Question: I'm trying to develop an WCF service but I got several errors one by one WCFTestClient is pooping out and I'm trying solving them all day long looking into several tutorials and reading posts here, but this I can't figure out why it's happening, what I'm doing wrong and how can I solve it.
But first of all, environment, I'm in development process in visual studio 2013, debugging, nowhere in IIS or somewhere else nothing is hosted. By now it looks something like this:
EntityFramework model, nothing big just one table for experiments which is coming from my local DB which is on development PC.
WCF web service which I'm trying to develop all day long without success by now.
In class code is something like this:
'''
[ServiceContract]
public interface IPersonService
{
[OperationContract]
List<tblUsers> GetPersons();
}
'''
In code is something like this:
'''
public class PersonService : IPersonService
{
public List<tblUsers> GetPersons()
{
using (var db = new PersonsEntities())
{
return db.tblUsers.ToList();
}
}
}
'''
The magical configuration, which is puzzled together all day long from various posts whose I found here:
'''
<bindings>
<basicHttpBinding>
<binding name="BindingConfig" maxBufferSize="<PHONE>" maxReceivedMessageSize="<PHONE>" closeTimeout="01:50:00" openTimeout="01:50:00" sendTimeout="01:50:00" receiveTimeout="01:50:00" >
<readerQuotas maxDepth="128" maxStringContentLength="<PHONE>" maxArrayLength="16384" maxBytesPerRead="4096" maxNameTableCharCount="16384" />
</binding>
</basicHttpBinding>
</bindings>
<behaviors>
<serviceBehaviors>
<behavior name="PersonSvcBehavior">
<serviceDebug includeExceptionDetailInFaults="true" />
<serviceMetadata httpGetEnabled="true" />
<dataContractSerializer ignoreExtensionDataObject="false" maxItemsInObjectGraph="<PHONE>" />
</behavior>
<behavior name="">
<serviceMetadata httpGetEnabled="true" />
<serviceDebug includeExceptionDetailInFaults="false" />
</behavior>
</serviceBehaviors>
</behaviors>
<services>
<service behaviorConfiguration="PersonSvcBehavior" name="WebService.PersonService">
<endpoint address="" binding="basicHttpBinding" bindingConfiguration="BindingConfig"
name="PersonSvcBasicHttpBinding" contract="WebService.IPersonService" />
<endpoint address="mex" binding="mexHttpBinding" bindingConfiguration="BindingConfig"
name="PersonSvcMexHttpBinding" contract="IMetadataExchange" />
<host>
<baseAddresses>
<add baseAddress="http://localhost:1569/webservice" />
</baseAddresses>
</host>
</service>
</services>
'''
And at the beautiful end I got this, still talking about metadata, but what I do know that I got that MetadataExchange:
<URL>
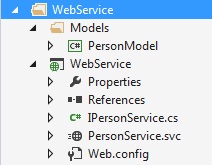
Answer: Look at your 'mex' endpoint as shown below, specifically the 'bindingConfiguration' part which is totally wrong cause that binding configuration is for 'basicHttpBinding' whereas in this endpoint you are using different binding 'mexHttpBinding'.
'''
<endpoint address="mex" binding="mexHttpBinding" bindingConfiguration="BindingConfig"
name="PersonSvcMexHttpBinding" contract="IMetadataExchange" />
'''
Remove the part 'bindingConfiguration="BindingConfig"' and it should just be
'''
<endpoint address="mex" binding="mexHttpBinding" contract="IMetadataExchange" />
'''
Moreover the biggest issue with your configuration is your address '<add baseAddress="http://localhost:1569/webservice" />' which is not correct. It should be '<add baseAddress="http://localhost:1569/PersonService" />'.
So change your '<Services>' part to be like below
'''
<services>
<service behaviorConfiguration="PersonSvcBehavior" name="WebService.PersonService">
<endpoint address="PersonService" binding="basicHttpBinding" bindingConfiguration="BindingConfig"
name="PersonSvcBasicHttpBinding" contract="WebService.IPersonService" />
<endpoint address="mex" binding="mexHttpBinding" contract="IMetadataExchange" />
<host>
<baseAddresses>
<add baseAddress="http://localhost:1569/" />
</baseAddresses>
</host>
</service>
</services>
'''